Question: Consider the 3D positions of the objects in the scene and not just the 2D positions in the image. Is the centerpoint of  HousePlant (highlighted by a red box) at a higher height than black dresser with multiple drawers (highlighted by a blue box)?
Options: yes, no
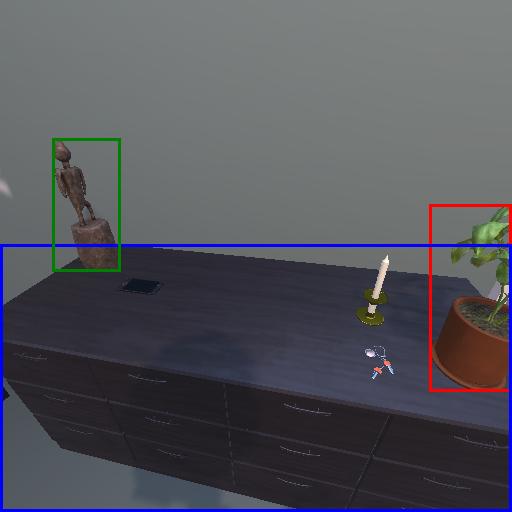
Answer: yes